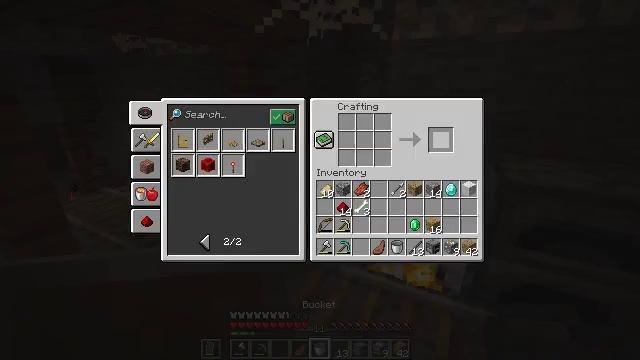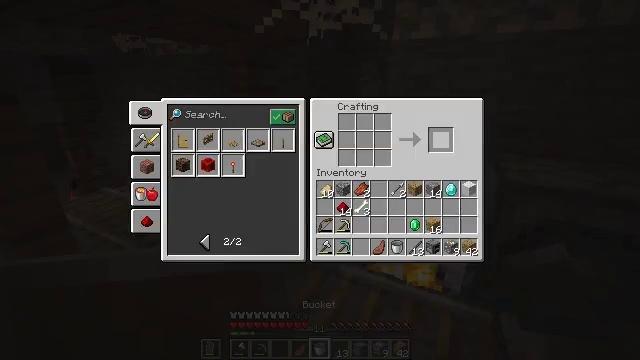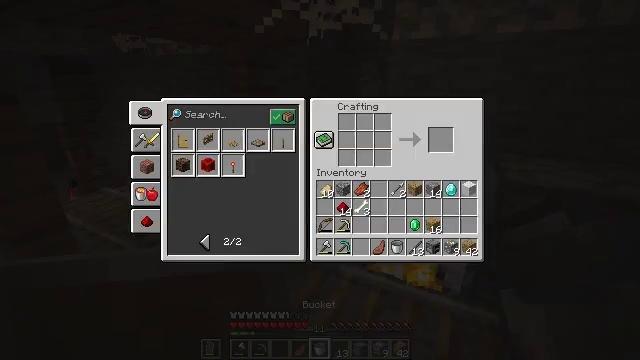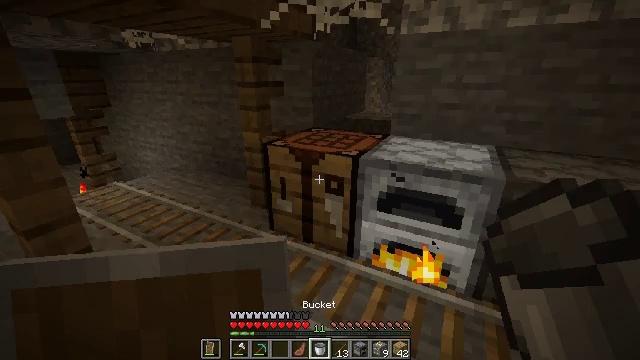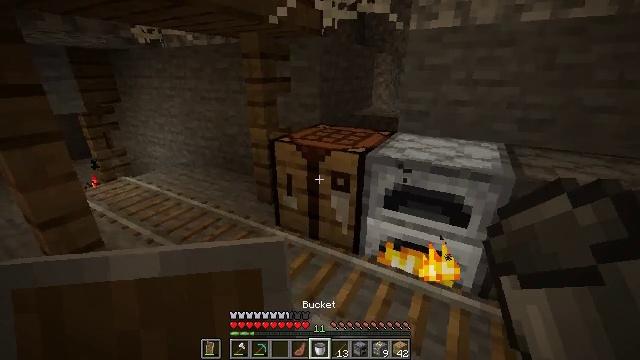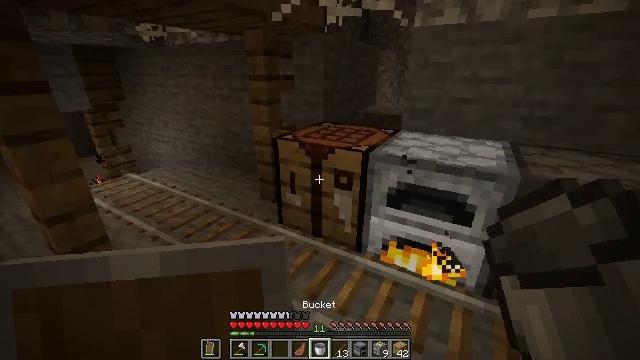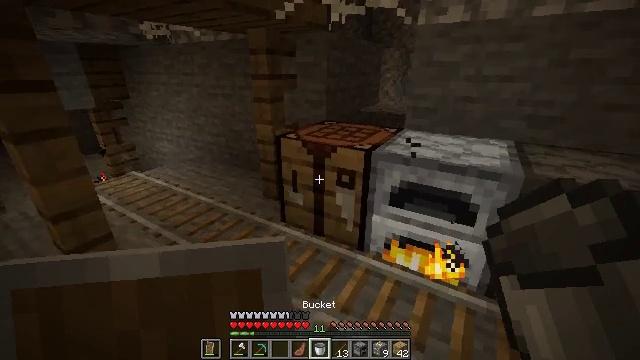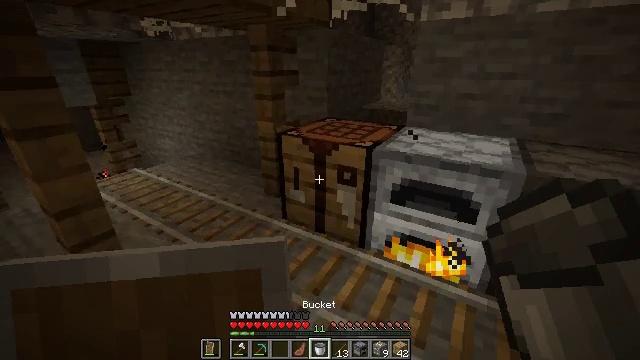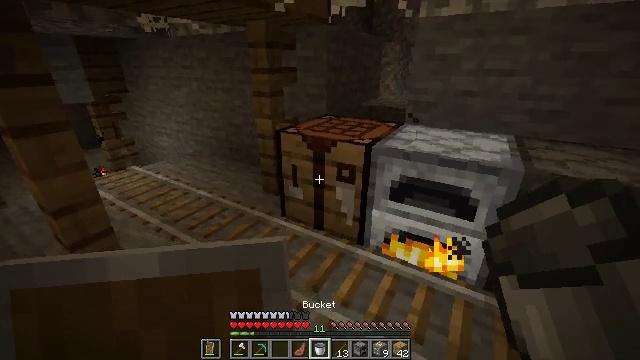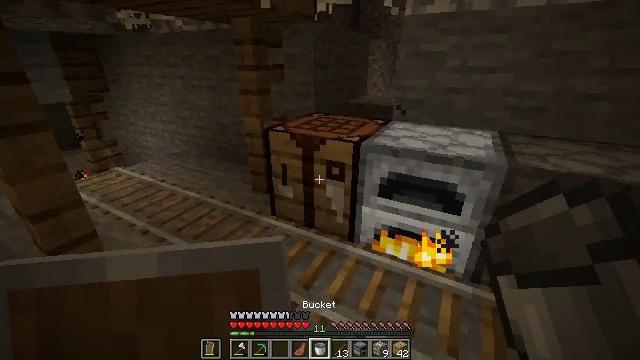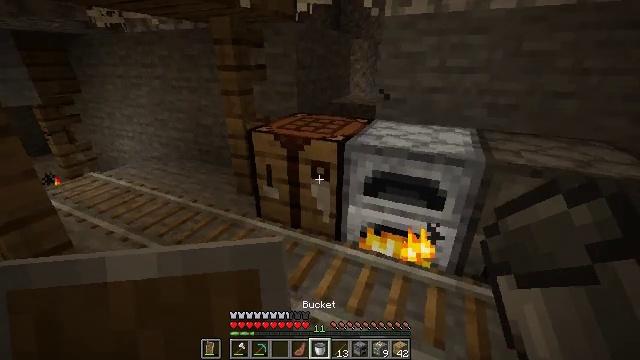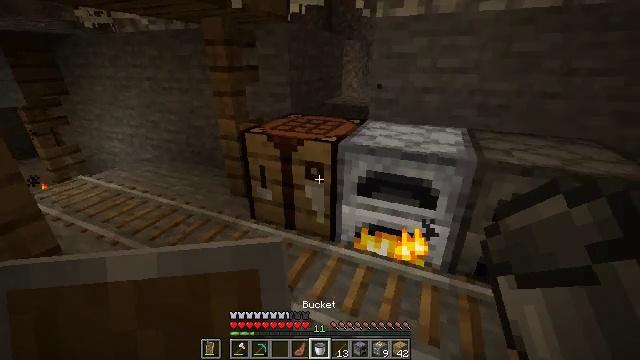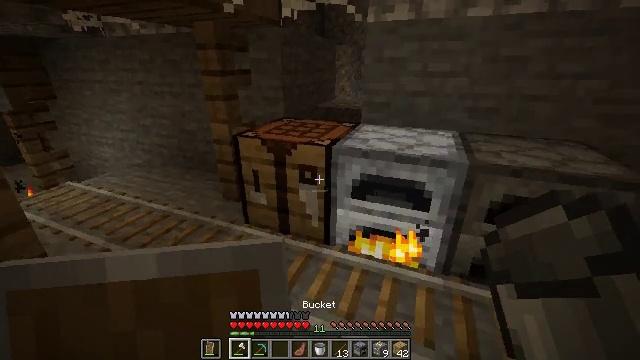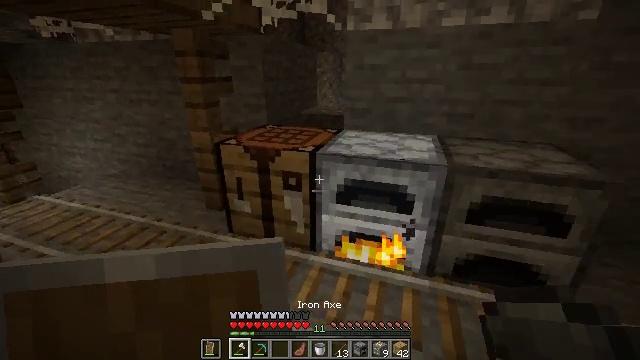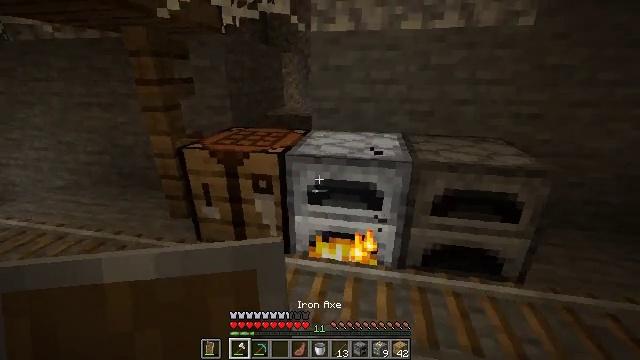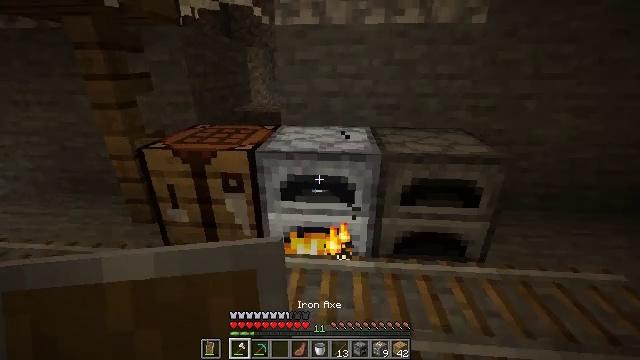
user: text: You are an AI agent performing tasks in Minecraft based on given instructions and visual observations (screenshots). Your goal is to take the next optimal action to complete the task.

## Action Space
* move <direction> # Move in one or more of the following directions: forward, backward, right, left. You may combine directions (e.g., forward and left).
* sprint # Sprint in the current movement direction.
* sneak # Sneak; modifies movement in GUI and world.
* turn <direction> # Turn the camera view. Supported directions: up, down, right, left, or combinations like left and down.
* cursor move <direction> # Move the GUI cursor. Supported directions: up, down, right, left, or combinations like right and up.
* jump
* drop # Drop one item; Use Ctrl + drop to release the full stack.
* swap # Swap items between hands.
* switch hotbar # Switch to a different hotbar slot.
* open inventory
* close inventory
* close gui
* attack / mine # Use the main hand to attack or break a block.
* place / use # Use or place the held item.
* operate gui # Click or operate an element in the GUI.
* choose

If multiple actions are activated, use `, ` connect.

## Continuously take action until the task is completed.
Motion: motion action
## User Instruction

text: Get the furnace back into your inventory.
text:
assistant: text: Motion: sneak, open gui
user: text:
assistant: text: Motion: no_op
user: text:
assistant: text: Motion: cursor move left
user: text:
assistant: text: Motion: turn left, close gui
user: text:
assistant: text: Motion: open inventory
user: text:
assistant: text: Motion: no_op
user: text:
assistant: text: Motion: no_op
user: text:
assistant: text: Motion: no_op
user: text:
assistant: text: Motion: turn right
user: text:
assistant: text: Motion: turn right
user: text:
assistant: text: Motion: turn right
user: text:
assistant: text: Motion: turn right, switch to hotbar 1
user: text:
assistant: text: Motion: turn right and up, switch to hotbar 1
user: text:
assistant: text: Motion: turn right, switch to hotbar 1
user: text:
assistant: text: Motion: turn right and down
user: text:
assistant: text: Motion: turn right and down, attack / mine
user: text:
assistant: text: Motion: turn right, attack / mine
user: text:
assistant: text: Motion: attack / mine
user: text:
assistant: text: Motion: attack / mine, switch to hotbar 2
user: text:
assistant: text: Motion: attack / mine, switch to hotbar 2
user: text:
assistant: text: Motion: attack / mine, switch to hotbar 2
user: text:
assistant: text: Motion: attack / mine
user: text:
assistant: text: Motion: attack / mine
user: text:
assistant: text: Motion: attack / mine
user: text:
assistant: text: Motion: attack / mine
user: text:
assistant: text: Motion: attack / mine
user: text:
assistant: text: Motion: attack / mine
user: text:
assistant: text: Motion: move forward, attack / mine
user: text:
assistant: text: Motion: move forward, attack / mine
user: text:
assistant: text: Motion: move forward, attack / mine